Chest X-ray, AP view. Patient: 6 years old, sex F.
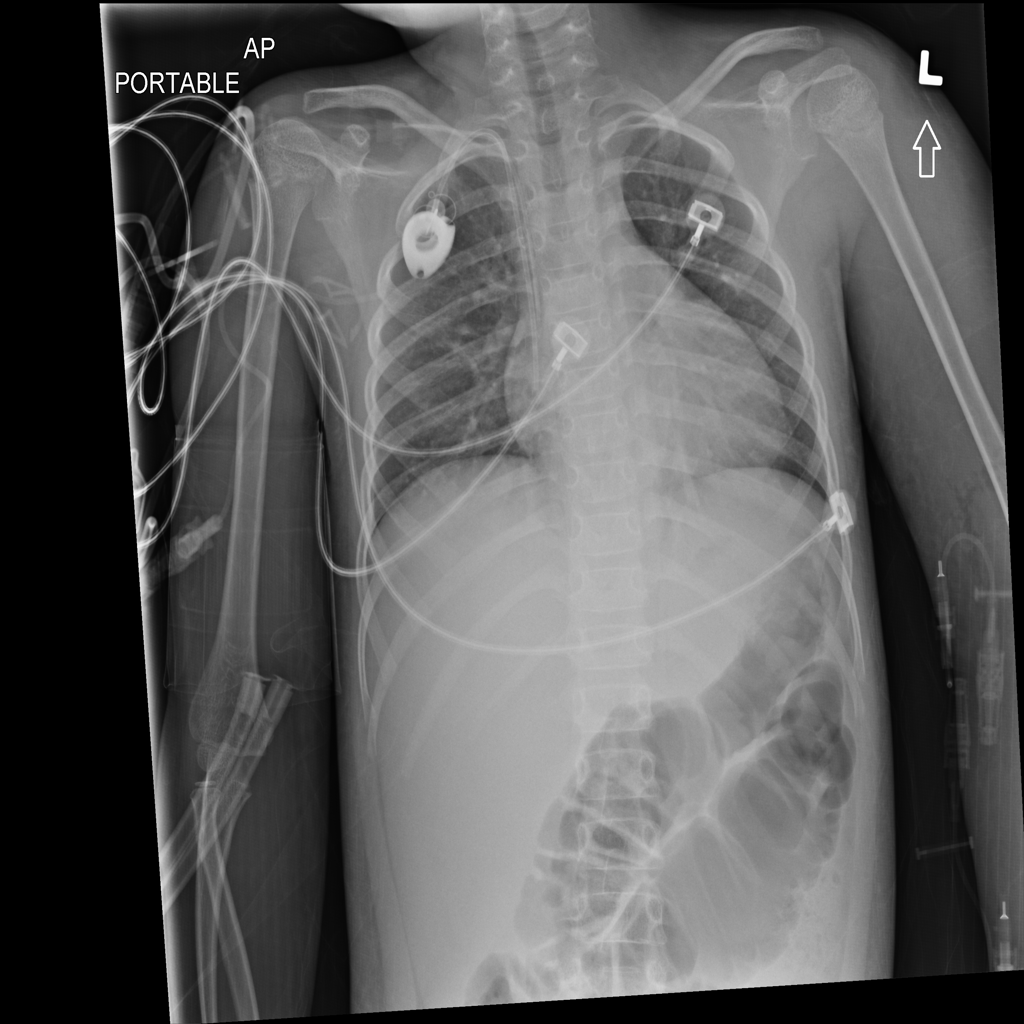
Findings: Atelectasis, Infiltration